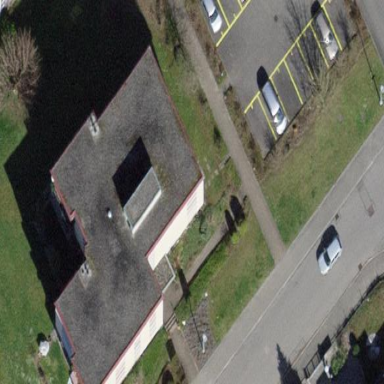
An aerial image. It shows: Flat-roofed building.